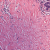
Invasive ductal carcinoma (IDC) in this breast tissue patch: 0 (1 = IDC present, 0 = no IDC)